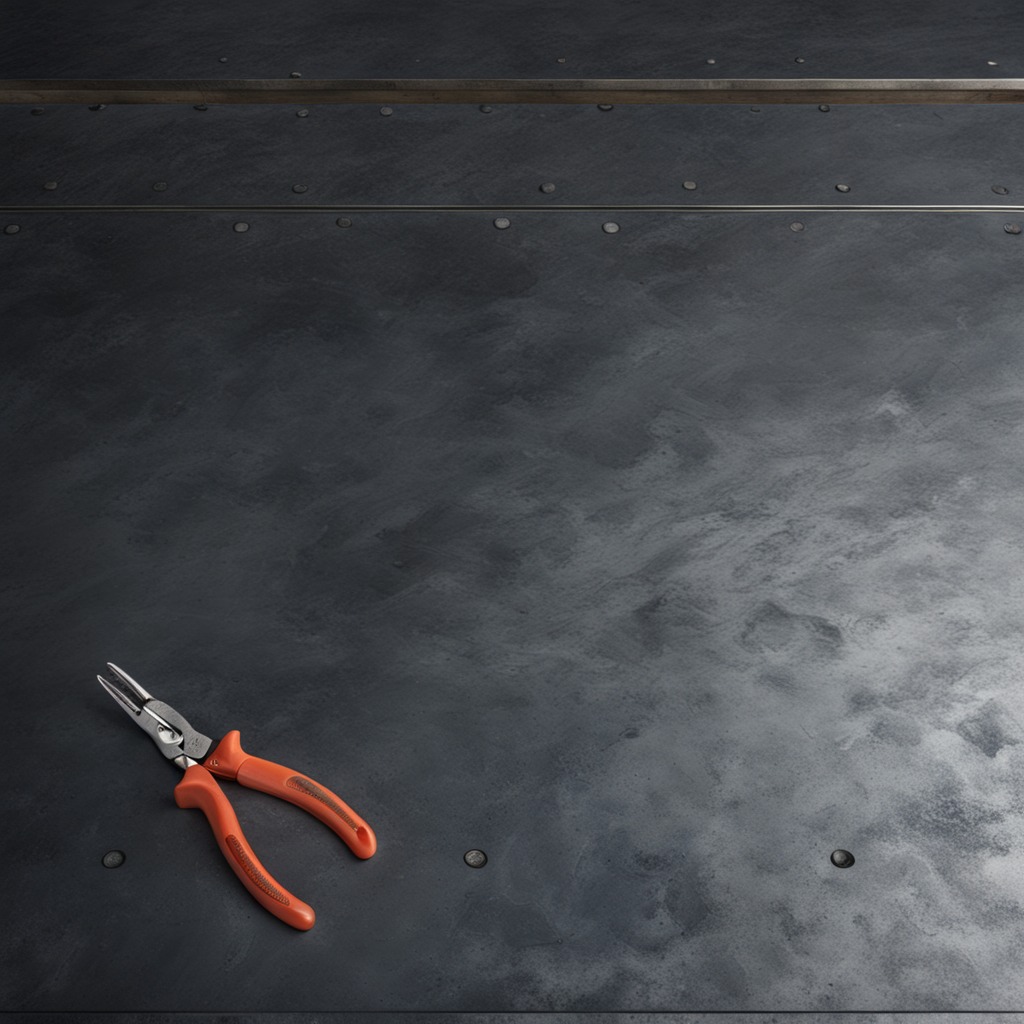
A plier is lying on a cold steel table in a mining workshop.